Interaction volume radius: 5 \u00c5
Interaction volume height: 25 \u00c5
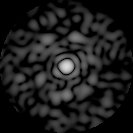
Disorder parameter: 0.8492